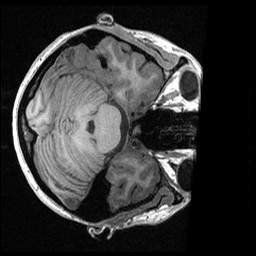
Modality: T1w
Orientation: axial
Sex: female
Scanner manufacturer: ge
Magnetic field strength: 3 T
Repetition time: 0.0064 s
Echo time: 0.00281 s